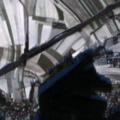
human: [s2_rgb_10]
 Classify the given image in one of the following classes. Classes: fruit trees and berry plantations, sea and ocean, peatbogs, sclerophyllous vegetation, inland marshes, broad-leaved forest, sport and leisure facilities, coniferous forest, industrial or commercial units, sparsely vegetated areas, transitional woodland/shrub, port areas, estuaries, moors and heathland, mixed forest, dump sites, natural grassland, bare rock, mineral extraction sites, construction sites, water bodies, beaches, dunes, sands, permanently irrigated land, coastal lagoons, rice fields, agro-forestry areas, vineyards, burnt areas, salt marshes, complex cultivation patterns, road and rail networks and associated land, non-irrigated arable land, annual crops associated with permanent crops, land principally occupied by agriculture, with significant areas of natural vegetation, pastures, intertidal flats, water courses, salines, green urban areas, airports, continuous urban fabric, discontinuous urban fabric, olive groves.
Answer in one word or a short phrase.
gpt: discontinuous urban fabric, non-irrigated arable land, complex cultivation patterns, coniferous forest